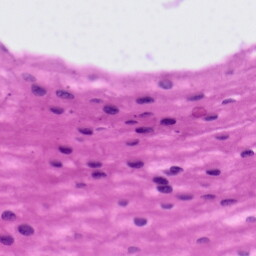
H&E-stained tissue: Tonsil